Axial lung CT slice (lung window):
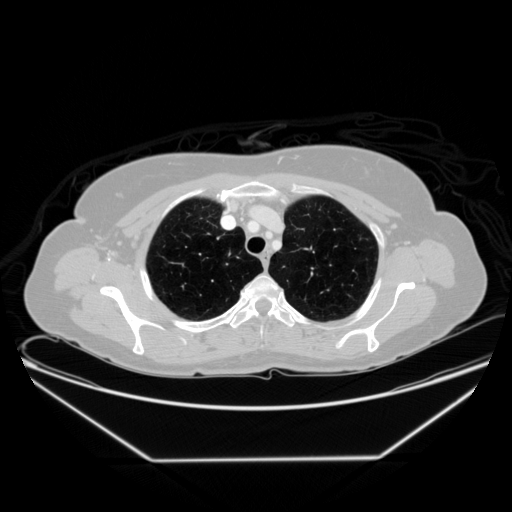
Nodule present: no